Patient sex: M
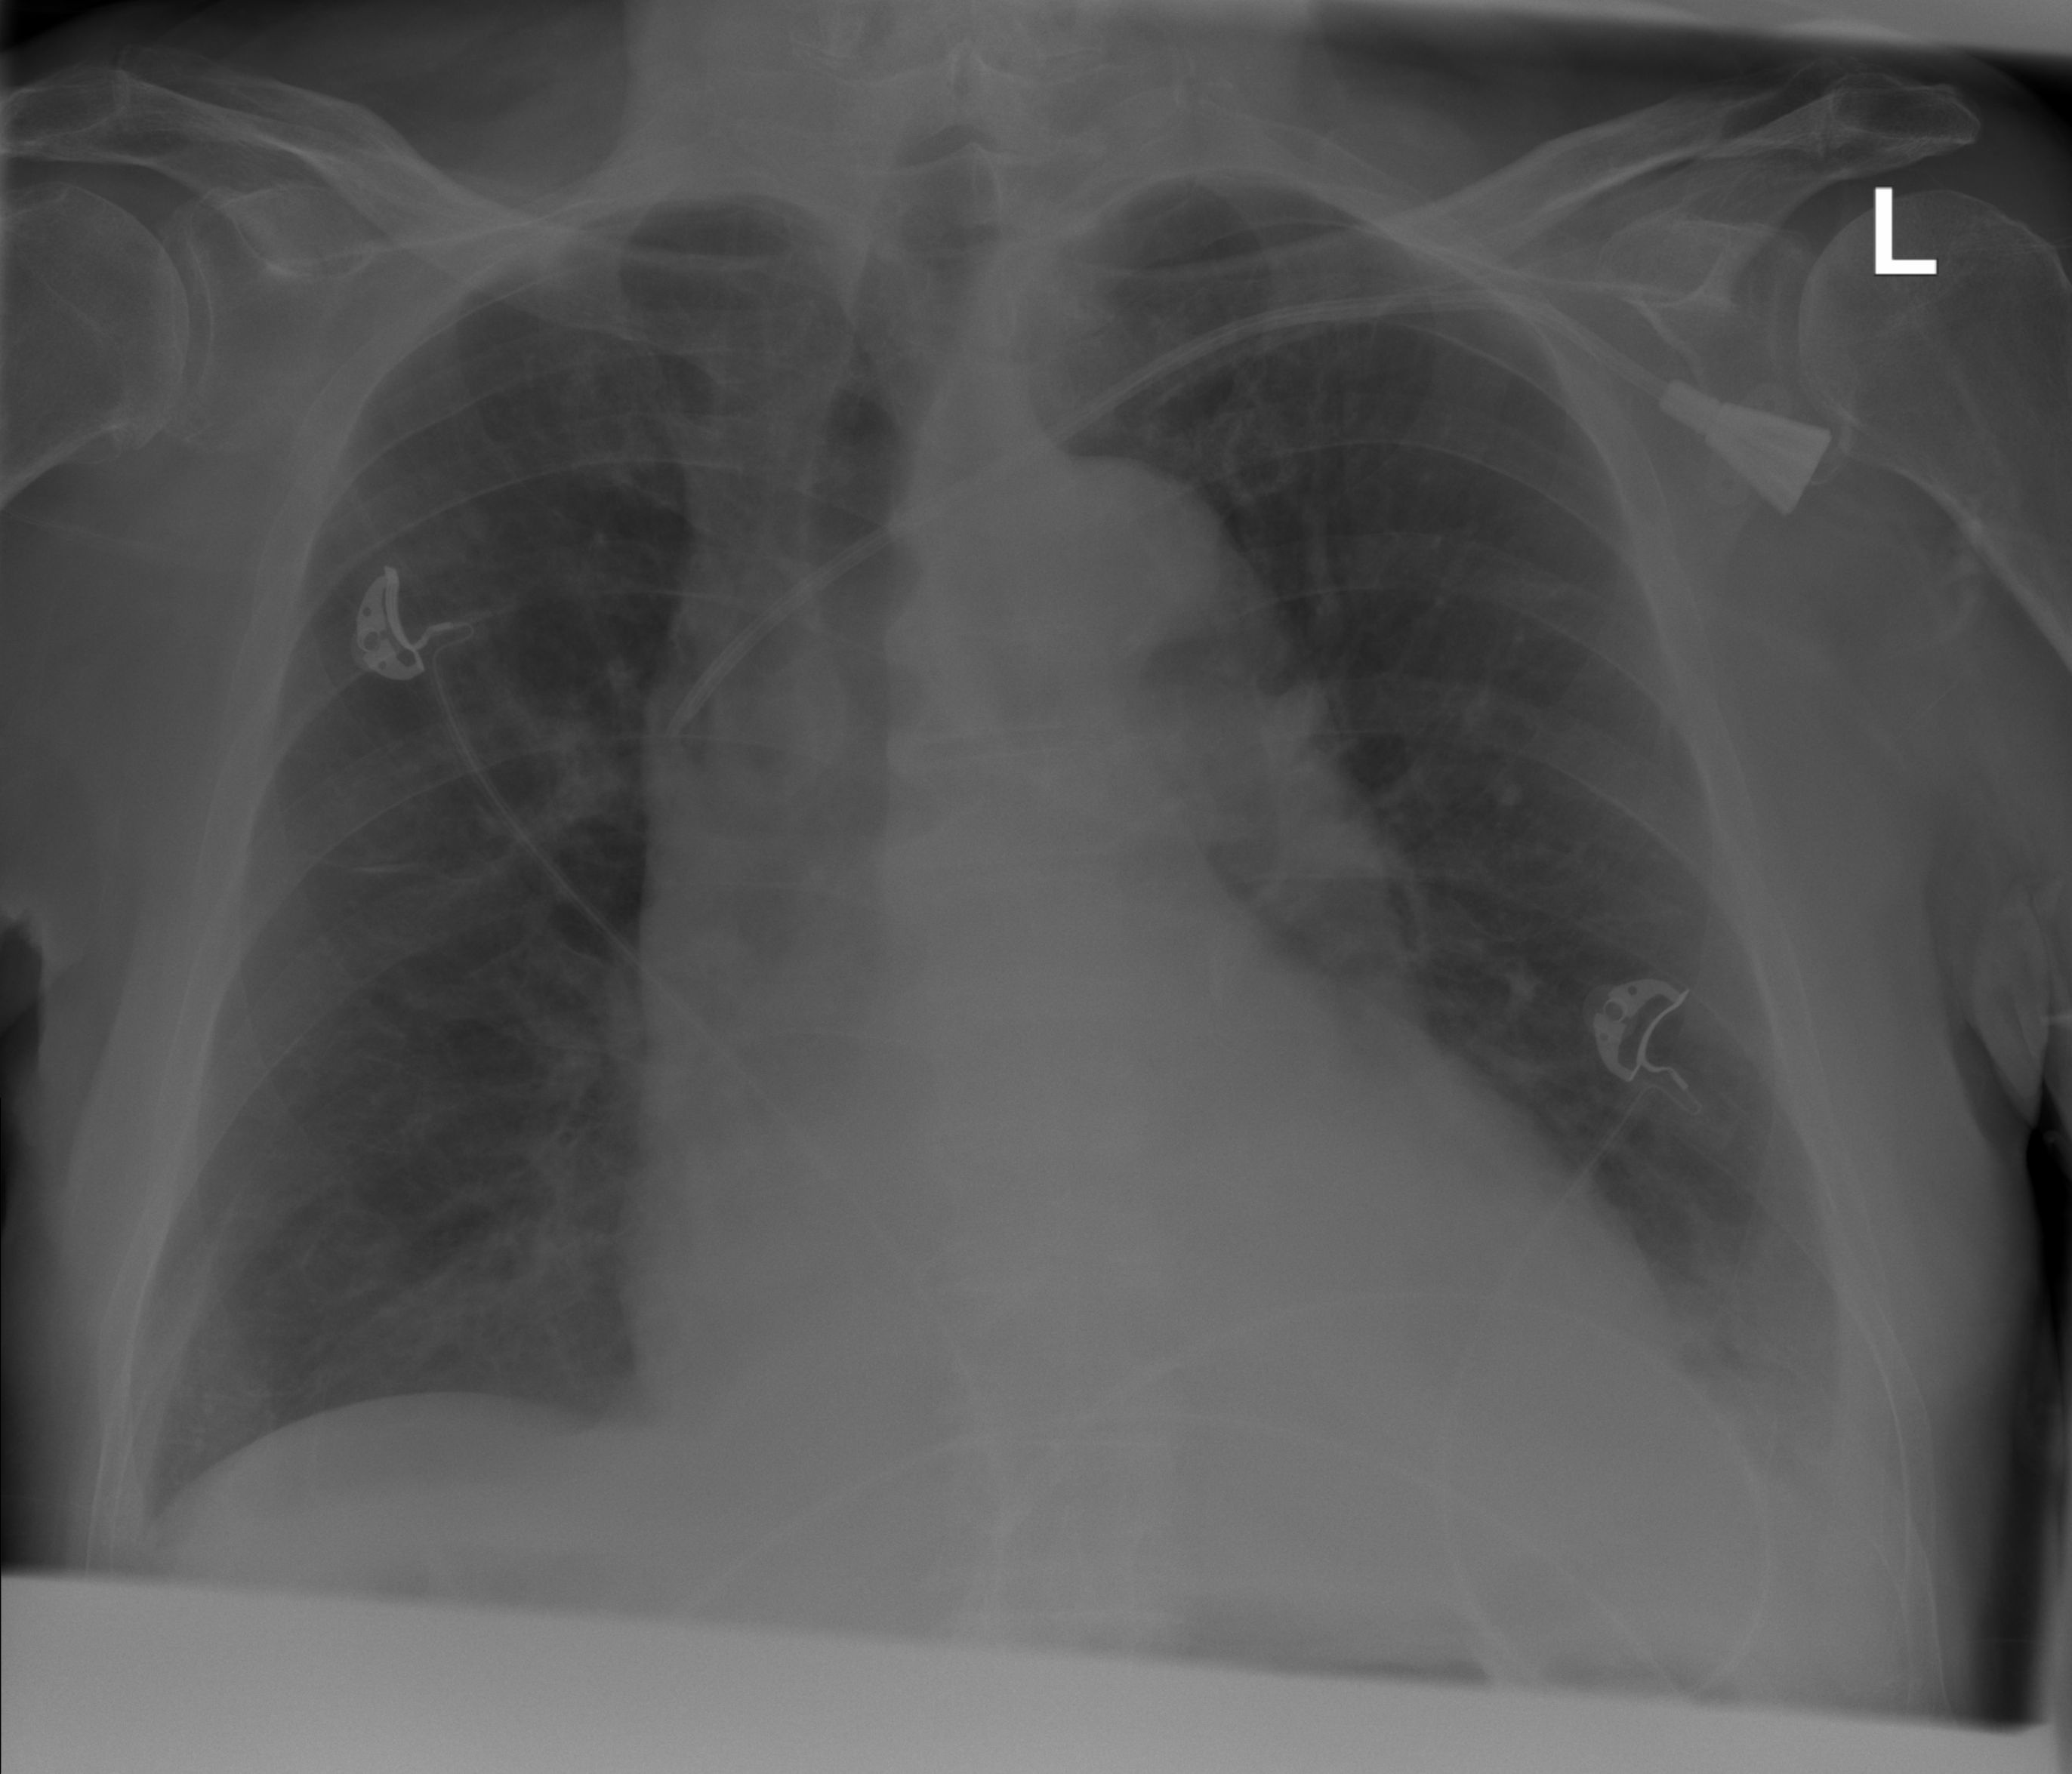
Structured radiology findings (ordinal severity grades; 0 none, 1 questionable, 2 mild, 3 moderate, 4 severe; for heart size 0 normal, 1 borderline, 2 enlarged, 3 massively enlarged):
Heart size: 2
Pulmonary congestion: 0
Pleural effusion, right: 0
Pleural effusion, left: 2
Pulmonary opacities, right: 0
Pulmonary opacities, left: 0
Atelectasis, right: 0
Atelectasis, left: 2